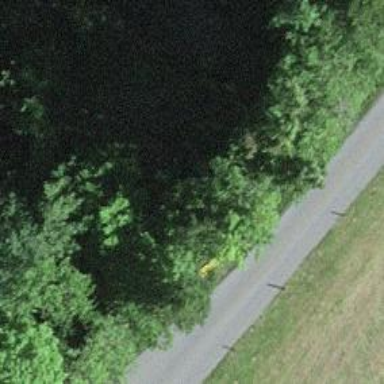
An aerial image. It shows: Bench for seating.